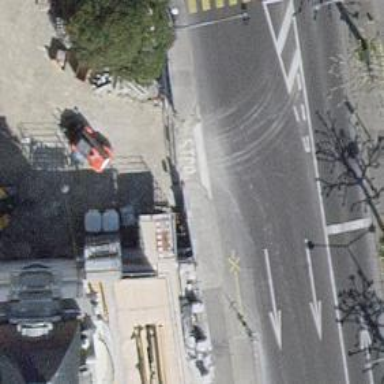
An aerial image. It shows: Road crossing with traffic signals.